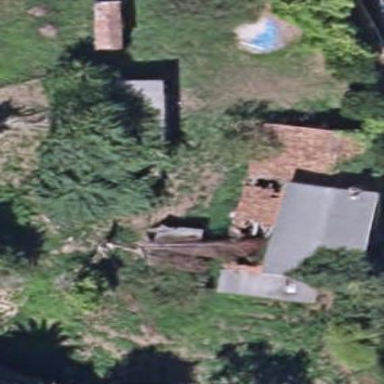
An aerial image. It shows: Simple house.